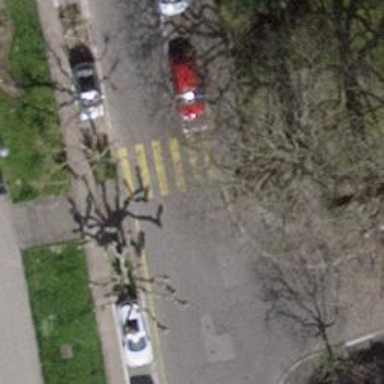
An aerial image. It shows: Uncontrolled crossing on the road.